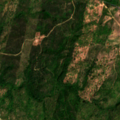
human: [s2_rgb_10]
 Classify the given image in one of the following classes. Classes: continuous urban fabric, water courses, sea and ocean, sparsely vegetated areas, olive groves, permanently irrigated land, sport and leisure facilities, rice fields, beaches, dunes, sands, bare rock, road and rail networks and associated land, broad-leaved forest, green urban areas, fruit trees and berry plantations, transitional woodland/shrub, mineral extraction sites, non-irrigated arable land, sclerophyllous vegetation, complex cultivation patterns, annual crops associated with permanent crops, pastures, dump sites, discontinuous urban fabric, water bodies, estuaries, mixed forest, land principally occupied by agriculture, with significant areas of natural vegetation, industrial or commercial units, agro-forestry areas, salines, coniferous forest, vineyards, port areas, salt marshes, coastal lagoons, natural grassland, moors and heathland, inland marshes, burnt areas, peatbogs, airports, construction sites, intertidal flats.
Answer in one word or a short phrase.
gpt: continuous urban fabric